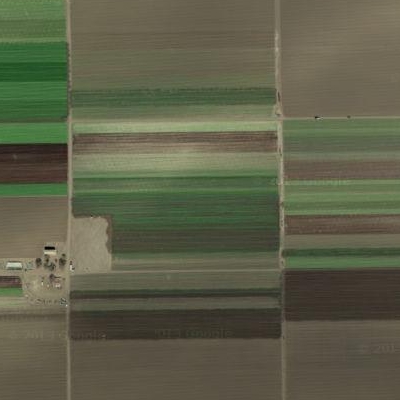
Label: Field